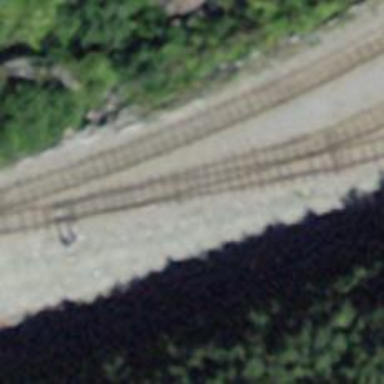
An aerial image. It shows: Preserved narrow gauge railway.